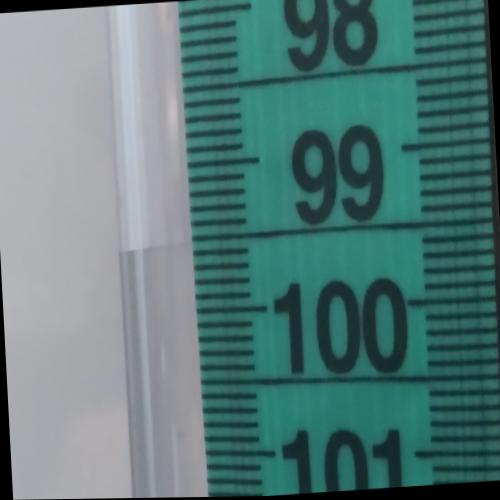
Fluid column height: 99.5 cm